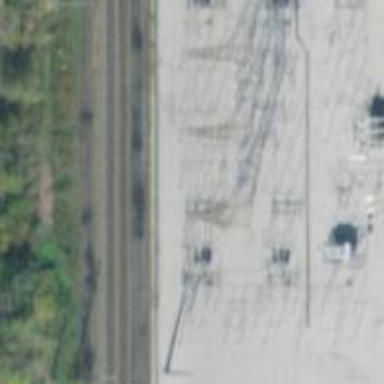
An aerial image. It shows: Lattice structure tower used for power transmission.